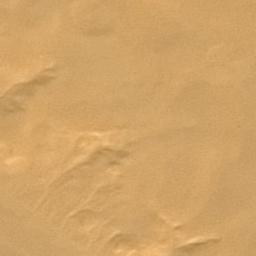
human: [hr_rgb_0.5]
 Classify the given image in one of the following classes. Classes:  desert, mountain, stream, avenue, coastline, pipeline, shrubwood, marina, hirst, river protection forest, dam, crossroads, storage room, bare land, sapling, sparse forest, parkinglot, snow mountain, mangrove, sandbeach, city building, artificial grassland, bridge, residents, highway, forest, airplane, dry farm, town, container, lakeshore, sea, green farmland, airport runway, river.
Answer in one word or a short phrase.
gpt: desert